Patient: sex M, age 35
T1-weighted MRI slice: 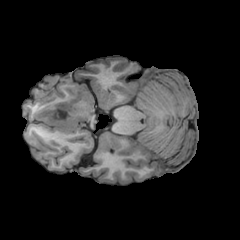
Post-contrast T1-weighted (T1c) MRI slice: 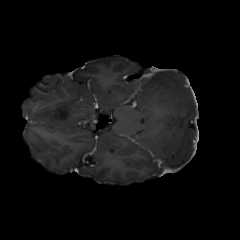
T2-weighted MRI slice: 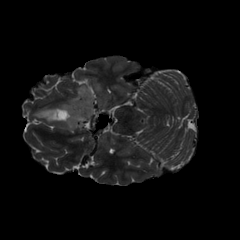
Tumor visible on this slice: yes
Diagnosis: Astrocytoma, IDH-mutant
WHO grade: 3